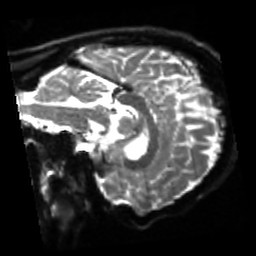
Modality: sbref
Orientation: sagittal
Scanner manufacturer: siemens
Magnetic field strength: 3 T
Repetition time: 4 s
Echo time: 0.0594 s